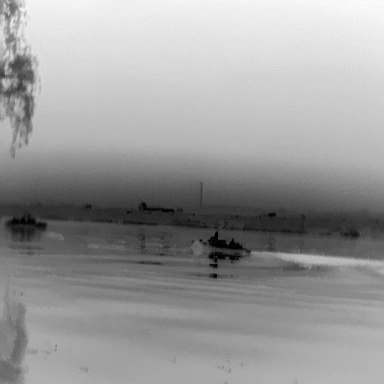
There is a warship in the infrared image.